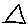
Label: triangle